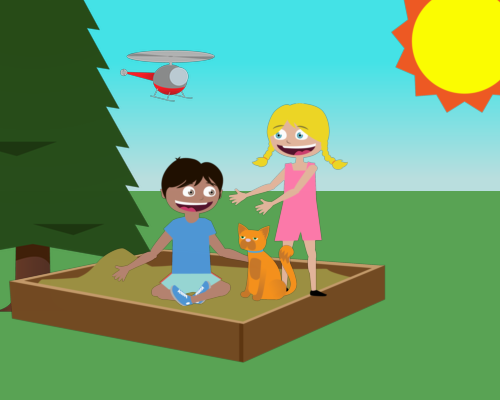
large sun on the top right and medium pine tree on the left with the top and left missing and a small helicopter is to the right of the pine tree and medium sand box in the middle of the grass with its left corner touching the tree trunk and a happy boy looking at right and has arms out to and looking at right and boy is sitting in the sandbox on the left edge and on the right a large girl standing on the right edge of the sand box she is looking to the left with both arms horizontally to the left and a medium cat in between boy and girl loing to the left